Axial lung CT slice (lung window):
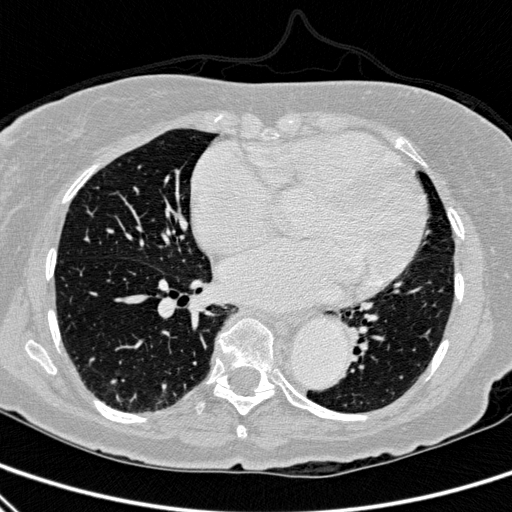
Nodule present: no